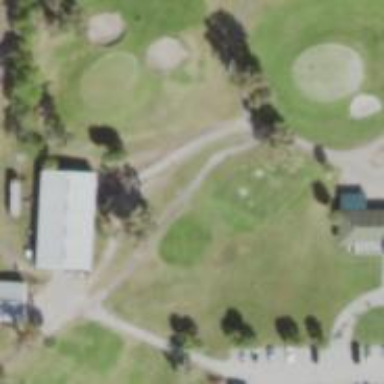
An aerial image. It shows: Path for golf carts.